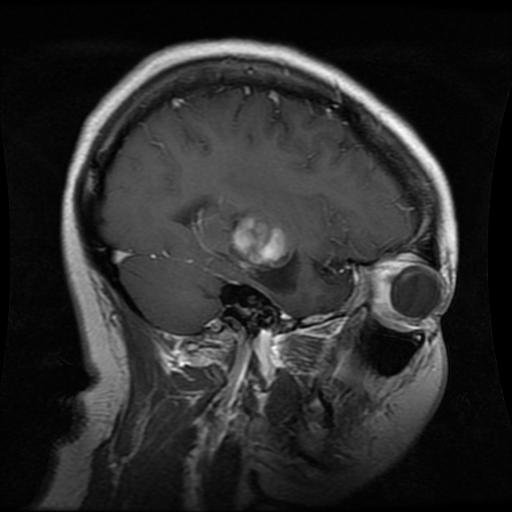
Label: glioma